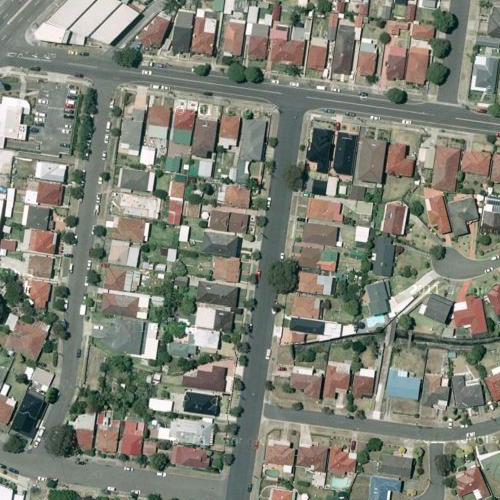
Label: sydney